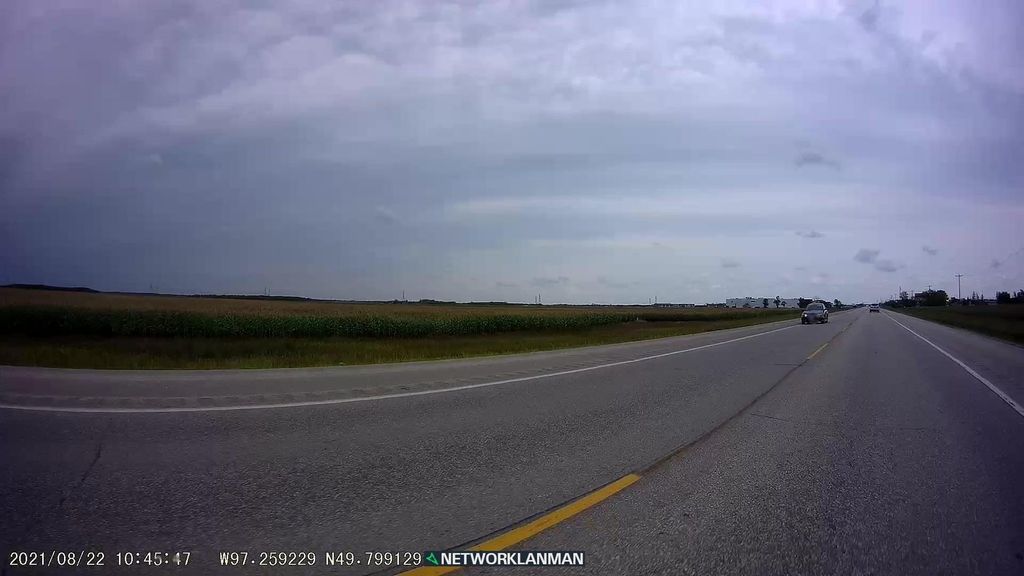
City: winnipeg